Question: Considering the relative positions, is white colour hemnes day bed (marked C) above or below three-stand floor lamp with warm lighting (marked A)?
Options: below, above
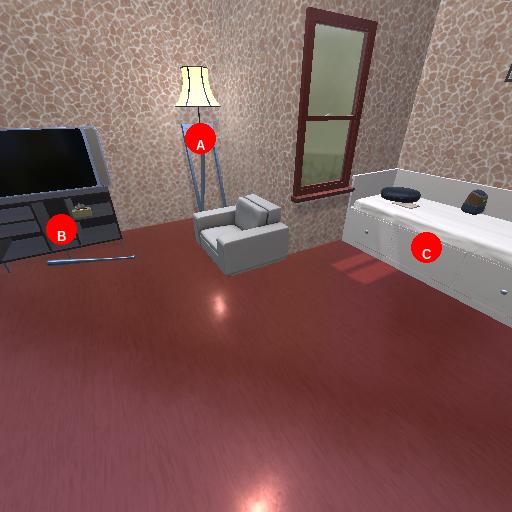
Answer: below